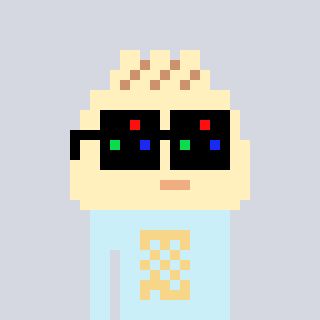
a pixel art character with square black sunglasses, a porkbao-shaped head and a cold-colored body on a cool background